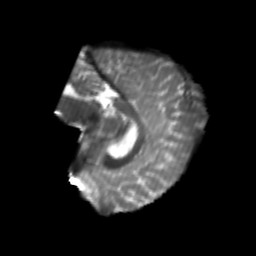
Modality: T2w
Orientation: sagittal
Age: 24
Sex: female
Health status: healthy
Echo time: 0.074 s